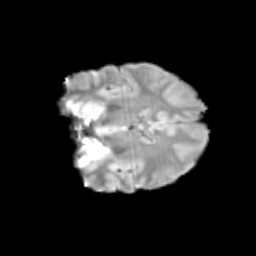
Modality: T2w
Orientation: coronal
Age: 12
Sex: female
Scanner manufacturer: siemens
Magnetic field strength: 3 T
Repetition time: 3.8 s
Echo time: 0.07 s